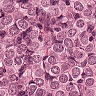
Metastatic tissue present: yes